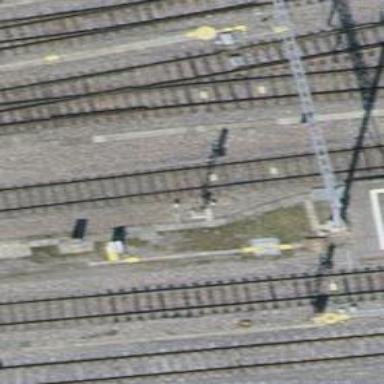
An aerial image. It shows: Railway signal.